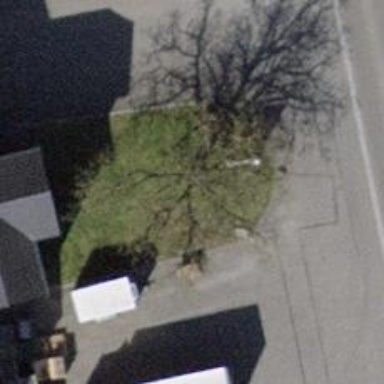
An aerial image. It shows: Single tag "natural: tree."